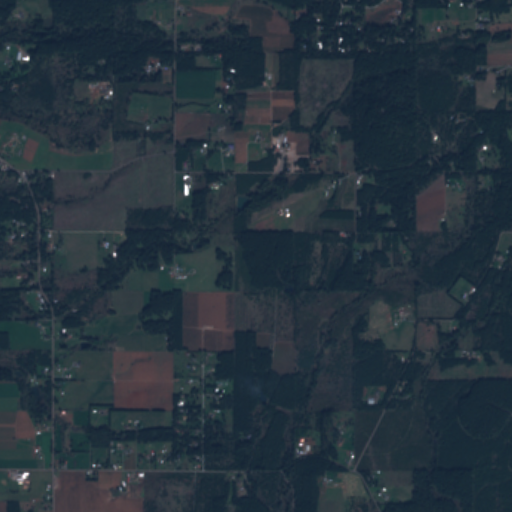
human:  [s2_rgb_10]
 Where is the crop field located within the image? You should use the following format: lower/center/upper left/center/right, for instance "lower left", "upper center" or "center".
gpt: The crop field is located in the lower left of the image.
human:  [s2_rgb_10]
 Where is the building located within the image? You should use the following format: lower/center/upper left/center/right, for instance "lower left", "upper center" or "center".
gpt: The building is located in the upper left of the image.
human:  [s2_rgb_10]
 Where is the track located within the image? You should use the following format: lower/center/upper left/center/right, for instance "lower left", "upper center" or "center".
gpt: There is no track in the image.